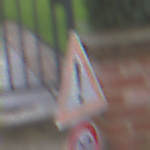
Verkehrszeichen: Gefahrenstelle
Zusatzzeichen unten: Geschwindigkeit80
Umgebung: Outdoor, Urban
Tageszeit: Midday
Wetter: Overcast
Licht: Natural
Jahreszeit: NotSpecified
Kontrast: LowContrast